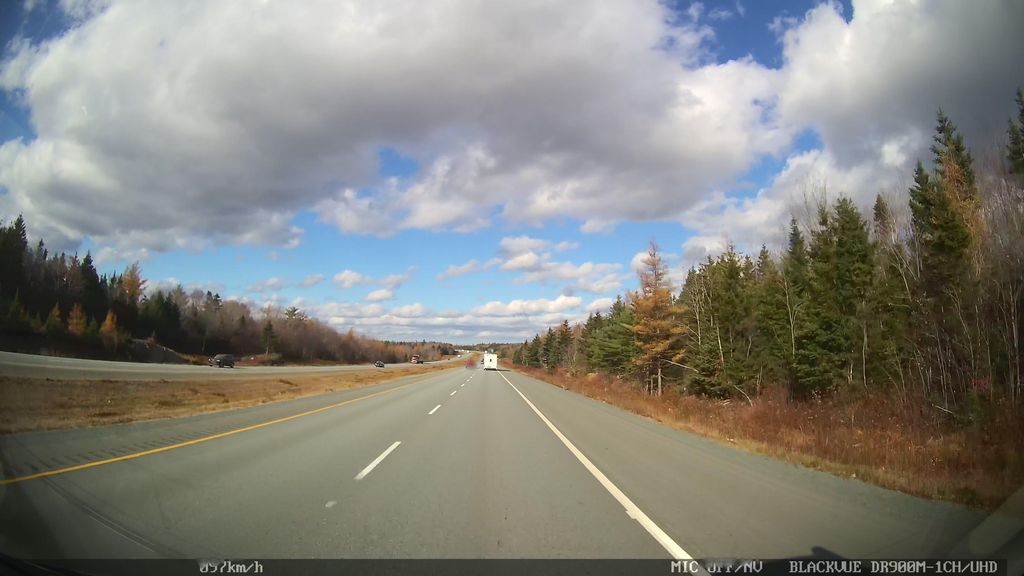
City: halifax